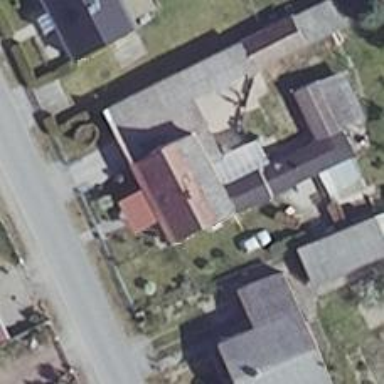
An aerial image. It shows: Shed.